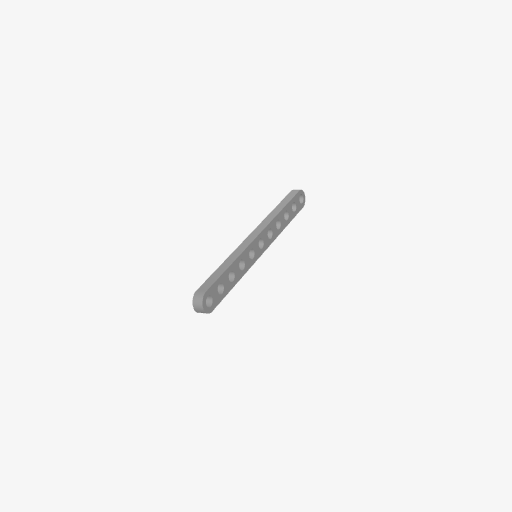
Part: FlatBeam11H